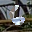
Label: 6